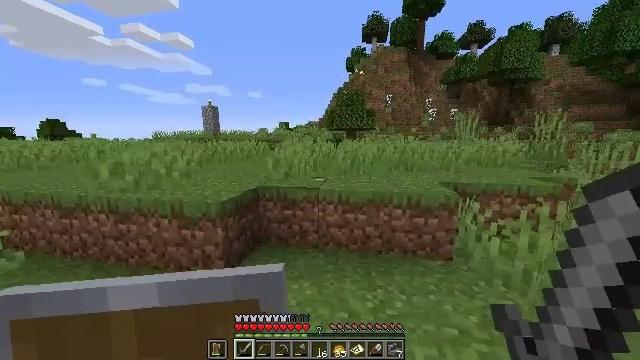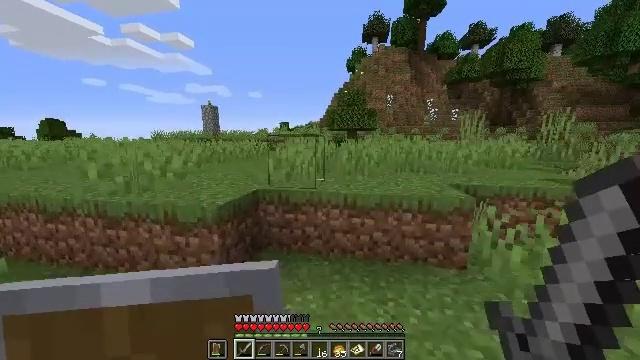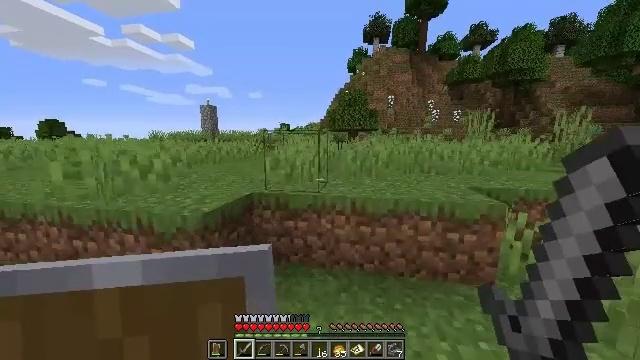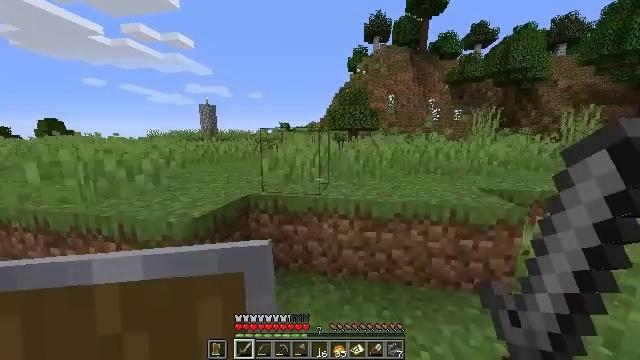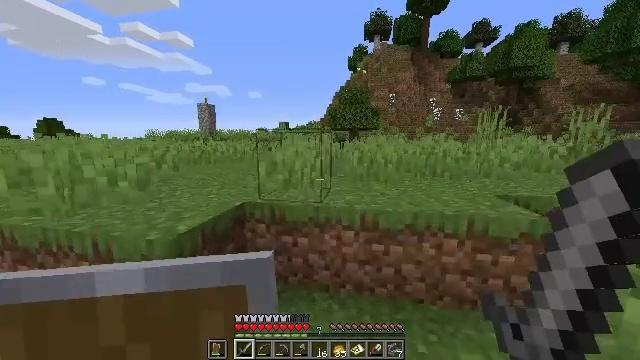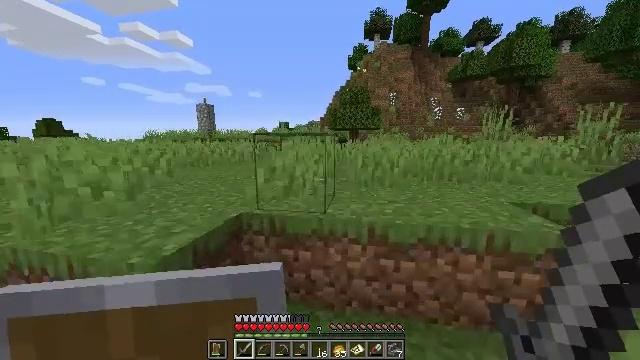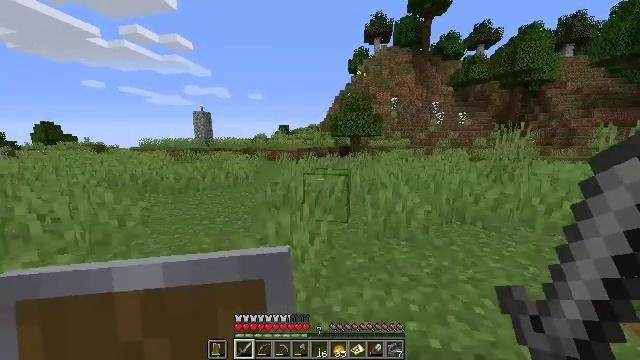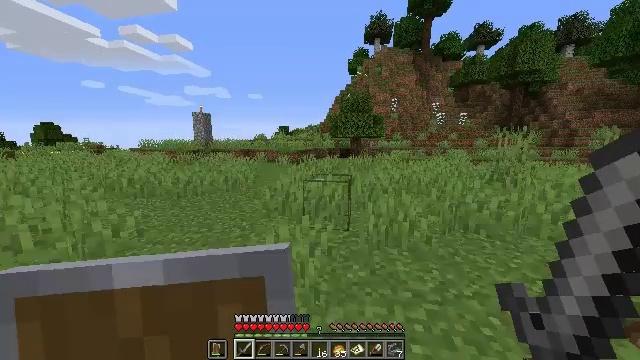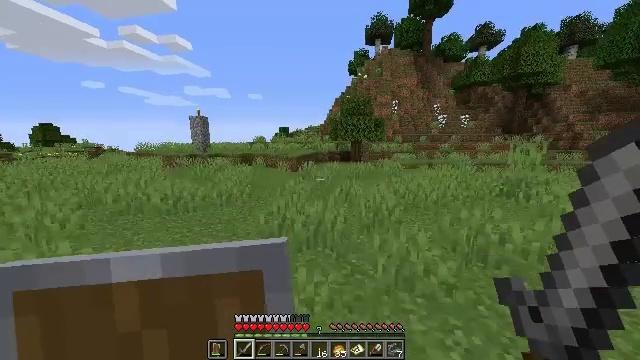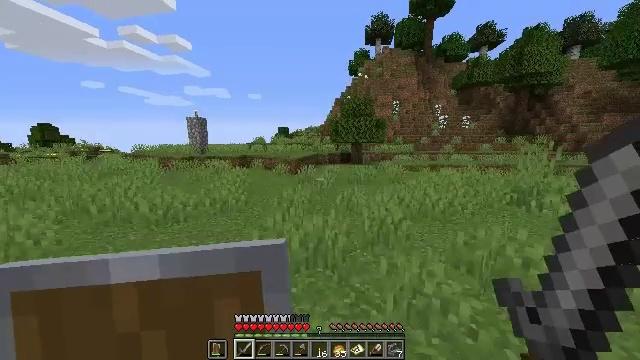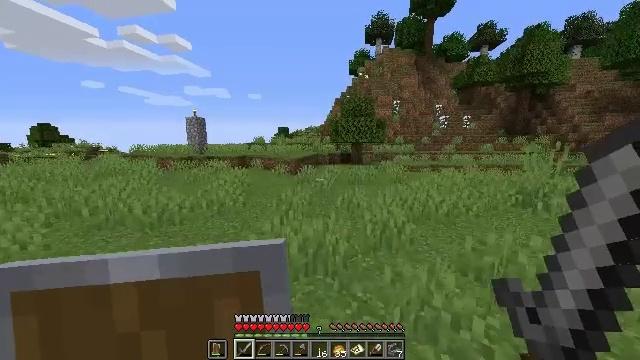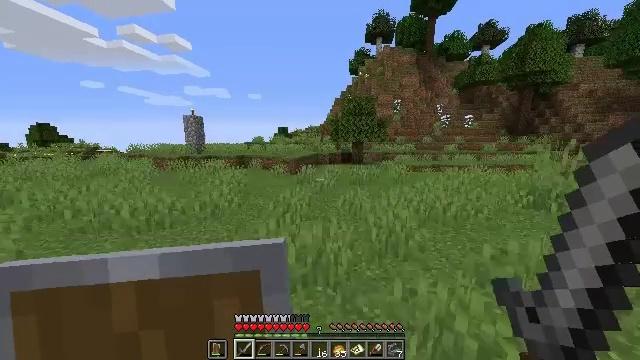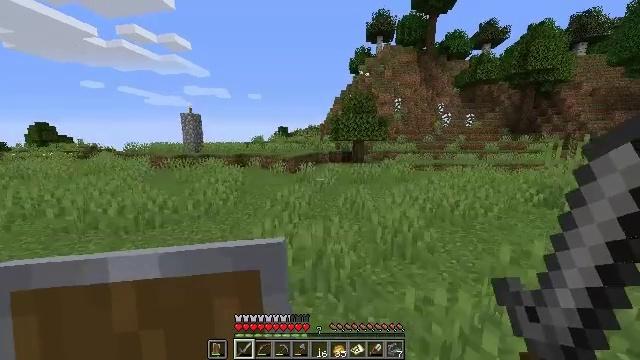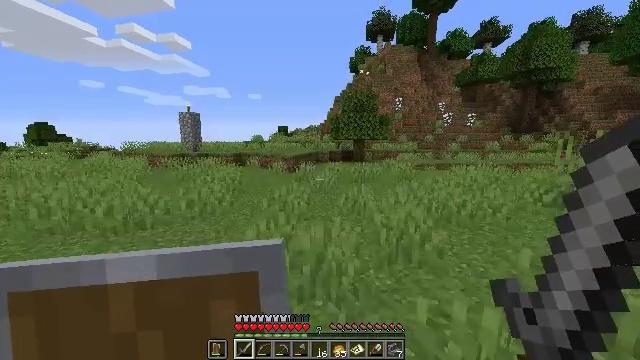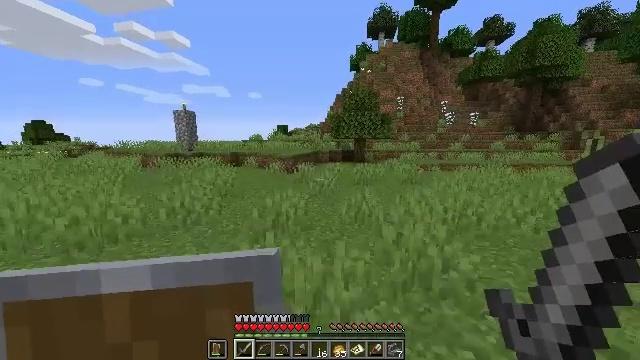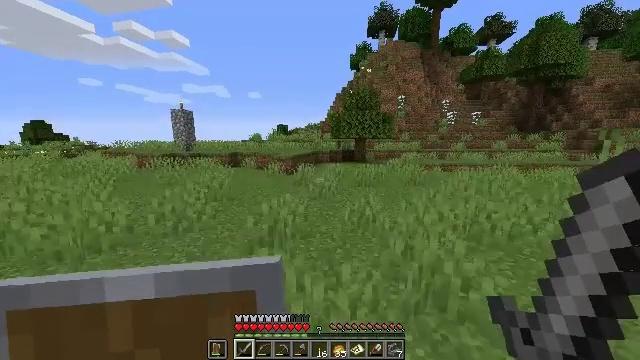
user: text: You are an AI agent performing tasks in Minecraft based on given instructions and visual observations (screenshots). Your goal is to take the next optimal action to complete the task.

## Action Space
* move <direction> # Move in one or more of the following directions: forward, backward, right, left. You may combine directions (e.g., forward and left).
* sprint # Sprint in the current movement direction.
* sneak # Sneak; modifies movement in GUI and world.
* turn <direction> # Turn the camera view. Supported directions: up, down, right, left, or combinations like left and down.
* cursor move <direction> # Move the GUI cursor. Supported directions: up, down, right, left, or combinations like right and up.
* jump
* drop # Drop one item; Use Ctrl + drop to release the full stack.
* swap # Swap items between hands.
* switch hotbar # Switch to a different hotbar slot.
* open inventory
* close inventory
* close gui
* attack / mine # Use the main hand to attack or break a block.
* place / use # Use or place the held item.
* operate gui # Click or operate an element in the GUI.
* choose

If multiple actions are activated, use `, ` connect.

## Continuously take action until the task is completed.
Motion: motion action
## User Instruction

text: Gather poppy from the ground.
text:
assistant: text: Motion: move forward
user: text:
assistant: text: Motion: move forward
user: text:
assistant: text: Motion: move forward
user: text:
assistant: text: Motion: move forward
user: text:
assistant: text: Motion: move forward, jump
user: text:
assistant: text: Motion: move forward, jump
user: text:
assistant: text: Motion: move forward, jump
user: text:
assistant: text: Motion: move forward
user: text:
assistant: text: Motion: move forward
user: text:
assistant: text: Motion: move forward
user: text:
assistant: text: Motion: move forward
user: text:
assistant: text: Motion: move forward
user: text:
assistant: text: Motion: move forward
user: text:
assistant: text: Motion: move forward
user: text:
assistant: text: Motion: move forward
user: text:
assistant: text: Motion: move forward
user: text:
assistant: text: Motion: move forward
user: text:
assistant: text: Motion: move forward and move left
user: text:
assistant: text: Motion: move forward and move left
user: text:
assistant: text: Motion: move forward and move left
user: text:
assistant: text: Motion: move forward
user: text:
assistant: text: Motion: move forward
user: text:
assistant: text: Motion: move forward
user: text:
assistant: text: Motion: move forward
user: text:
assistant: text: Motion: move forward
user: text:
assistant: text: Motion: move forward
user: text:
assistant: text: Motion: move forward, turn left and up
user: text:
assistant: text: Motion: move forward, turn left
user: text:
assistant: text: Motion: move forward
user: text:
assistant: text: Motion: move forward